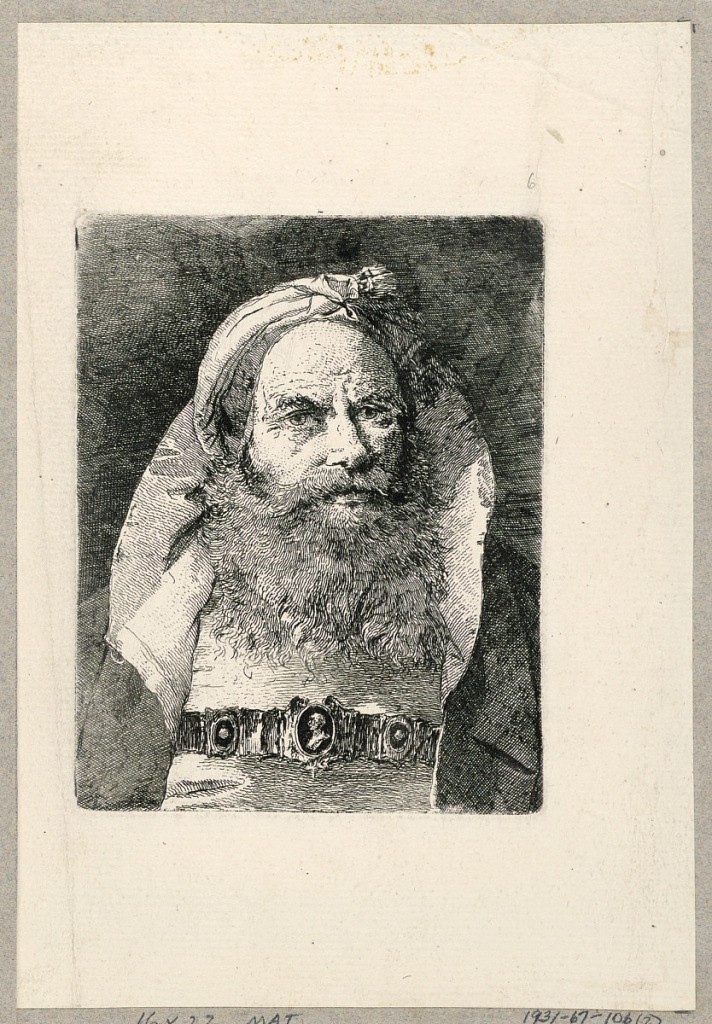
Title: Raccolta di teste
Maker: Giovanni Domenico Tiepolo, Italian, 1727 – 1804
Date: ca. 1757
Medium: Etching on white laid paper
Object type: Print
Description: Man in a turban with full beard, full face, looking right